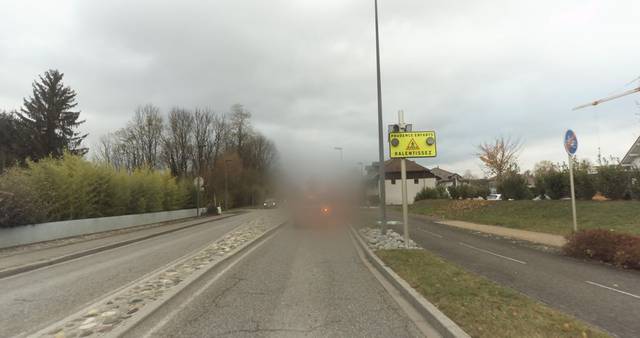
Region: France
Coordinates: 45.941, 6.147